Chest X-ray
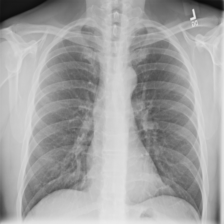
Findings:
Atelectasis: negative
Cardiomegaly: negative
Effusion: negative
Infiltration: negative
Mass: negative
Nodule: negative
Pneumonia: negative
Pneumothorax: negative
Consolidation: negative
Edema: negative
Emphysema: negative
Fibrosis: negative
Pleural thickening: negative
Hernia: negative